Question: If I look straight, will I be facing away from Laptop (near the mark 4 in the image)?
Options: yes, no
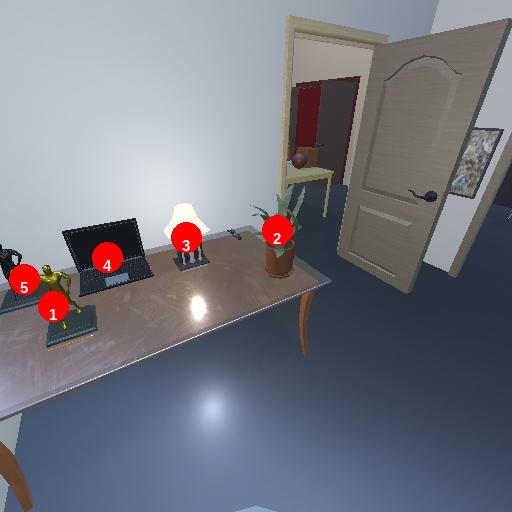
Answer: yes